Question: I'm new to python and made a simple scraper that will log into several analytics accounts and print some data to a CSV. The format I'm printing to CSV in is a dictionary that I create with the following code:
'''
import csv
from collections import OrderedDict
import time
def save_file(website, visitors, links, sources):
date = time.strftime("%d/%m/%Y")
d = OrderedDict()
d['Title'] = website # website string
d['Date'] = date # date string
d['Vistors'] = visitors # integer
d['Links'] = links # dictionary of links - URL : Clicks
d['Sources'] = sources # dictionary of sources - Source: Clicks
path = os.path.expanduser('~/Desktop/Traffic Report.csv')
with open(path, 'a') as f:
writer = csv.DictWriter(f, d, delimiter=',')
writer.writerow(d)
'''
When I print to CSV using this code, the site, date, and visitors cells work great. The links/source cells (data I'm using beautifulsoup to scrape) are full of extra quotation marks and characters as seen below.
'''
{"['www.example1.com/']": '1', "['www.example2.com']": '1', "['www.example3.com']": '1', "['www.example4.com/']": '3', "['www.example5.com/']": '1'}
{"['Links']": '2', "['Social media']": '5', "['Direct']": '2', "['Searches']": '1'}
'''

Is there any way to remove many of these characters and print to csv as:
www.example1.com : 1, www.example2.com : 1, www.example3.com : 1...
Any help would be greatly appreciated!
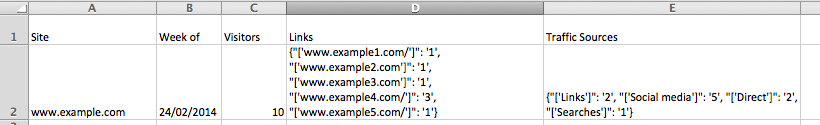
Answer: You'd have to do the formatting yourself. Instead of a dictionary, build a string:
'''
d['Links'] = ', '.join(['{}: {}'.format(*item) for item in links.items()])
d['Sources'] = ', '.join(['{}: {}'.format(*item) for item in sources.items()])
'''
This produces 'link1: count1, link2: count2' results.
As a sidenote, you don't need to use an 'OrderedDict' object here, just give the 'DictWriter' a sequence of keys in the order you want them written instead. I'd also open the CSV file just outside the loop:
'''
d = {
'Title': website,
'Date': date,
'Visitors': visitors,
'Links': ', '.join(['{}: {}'.format(*item) for item in links.items()]),
'Sources': ', '.join(['{}: {}'.format(*item) for item in sources.items()],
}
path = os.path.expanduser('~/Desktop/Traffic Report.csv')
with open(path, 'a') as f:
fields = ('Title', 'Date', 'Visitors', 'Links', 'Sources')
writer = csv.DictWriter(f, fields, delimiter=',')
writer.writerow(d)
'''